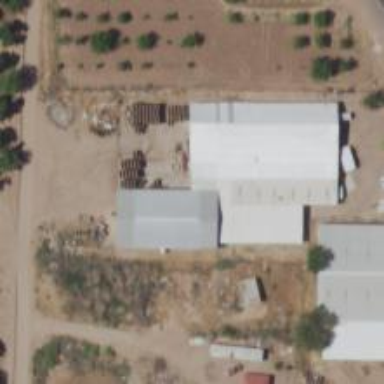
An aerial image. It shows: Farm auxiliary building.